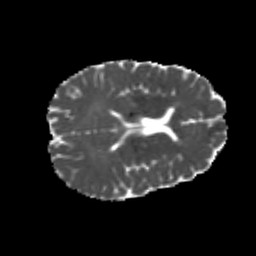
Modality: MD
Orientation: axial
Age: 22
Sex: male
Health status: healthy
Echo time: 0.074 s